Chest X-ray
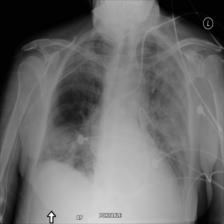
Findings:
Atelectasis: negative
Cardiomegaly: negative
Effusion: negative
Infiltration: negative
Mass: negative
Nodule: negative
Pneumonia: negative
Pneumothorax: negative
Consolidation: negative
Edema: negative
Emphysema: negative
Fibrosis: negative
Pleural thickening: negative
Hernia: negative